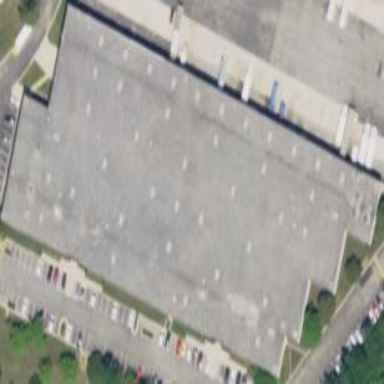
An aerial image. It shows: Warehouse.